Field crop: maize
Growth stage: 2
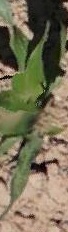
Species: maize